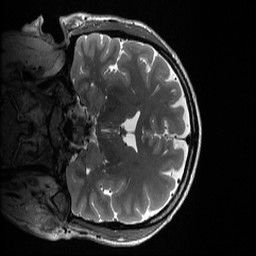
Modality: T2w
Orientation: coronal
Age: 46
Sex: male
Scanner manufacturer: ge
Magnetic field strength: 3 T
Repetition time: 2.614 s
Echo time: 0.07579 s